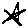
Label: star